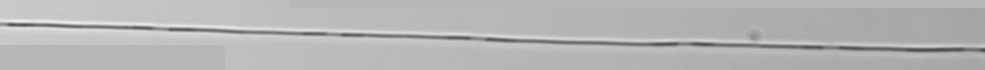
Label: Pseudo-nitzschia